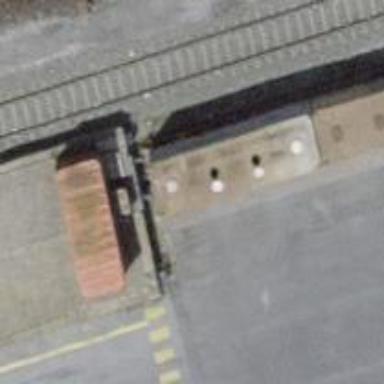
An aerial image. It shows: Railway buffer stop.